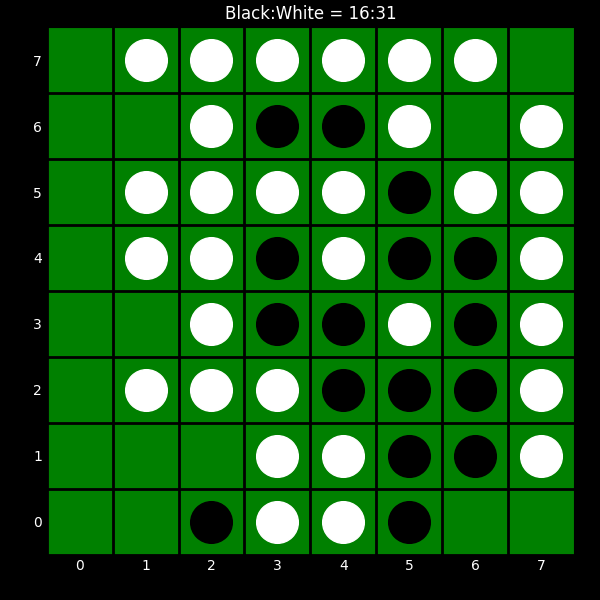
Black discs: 16
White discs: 31